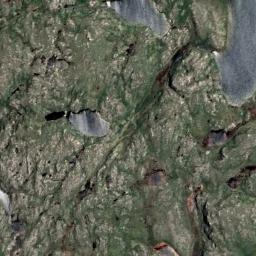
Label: wetland